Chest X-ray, PA view. Patient: 32 years old, sex F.
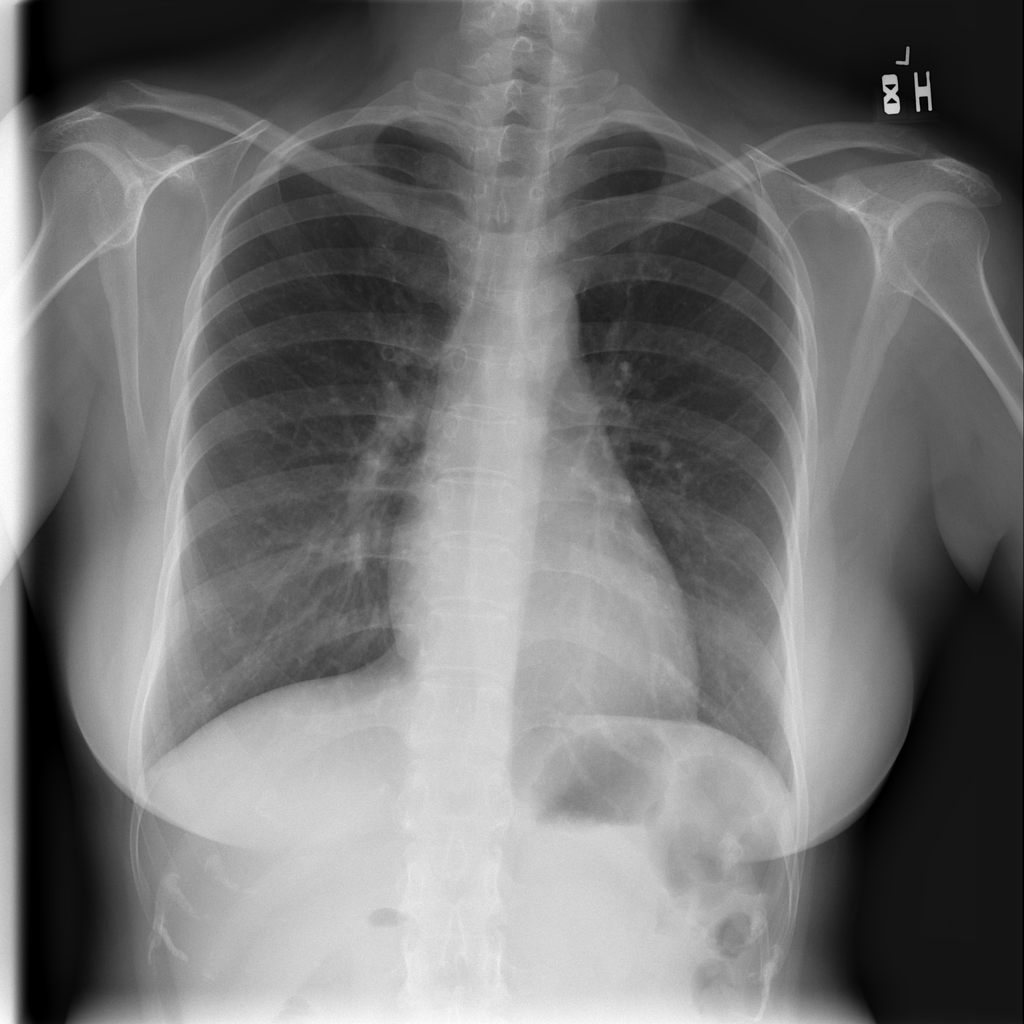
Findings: No Finding